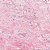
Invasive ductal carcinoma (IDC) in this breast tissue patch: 0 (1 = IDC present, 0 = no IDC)